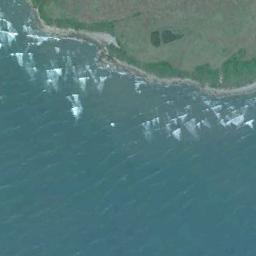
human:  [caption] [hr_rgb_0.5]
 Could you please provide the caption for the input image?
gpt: The turquoise sea and brown-green grass by the beach .

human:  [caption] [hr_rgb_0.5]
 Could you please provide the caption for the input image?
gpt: The beach is composed of green seawater and coastal areas with sparse green plants .

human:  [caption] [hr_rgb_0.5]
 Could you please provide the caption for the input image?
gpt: The type of beach is rocky coast and some green plants are on the beach .

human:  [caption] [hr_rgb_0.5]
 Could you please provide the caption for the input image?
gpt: There is little vegetation on the beach .

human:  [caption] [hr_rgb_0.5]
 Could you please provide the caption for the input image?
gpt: The grass is beside the beach .